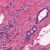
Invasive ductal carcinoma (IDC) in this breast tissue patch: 1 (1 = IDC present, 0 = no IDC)